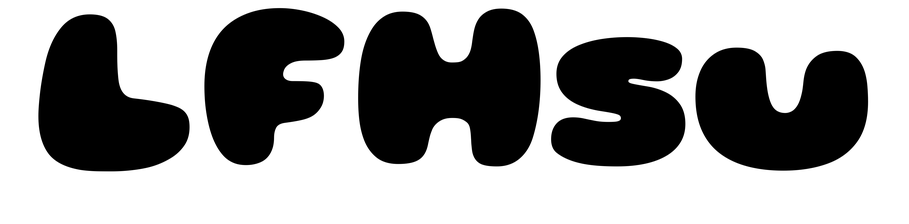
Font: Gluten_Black